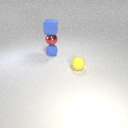
small blue rubber cube above small red metal sphere